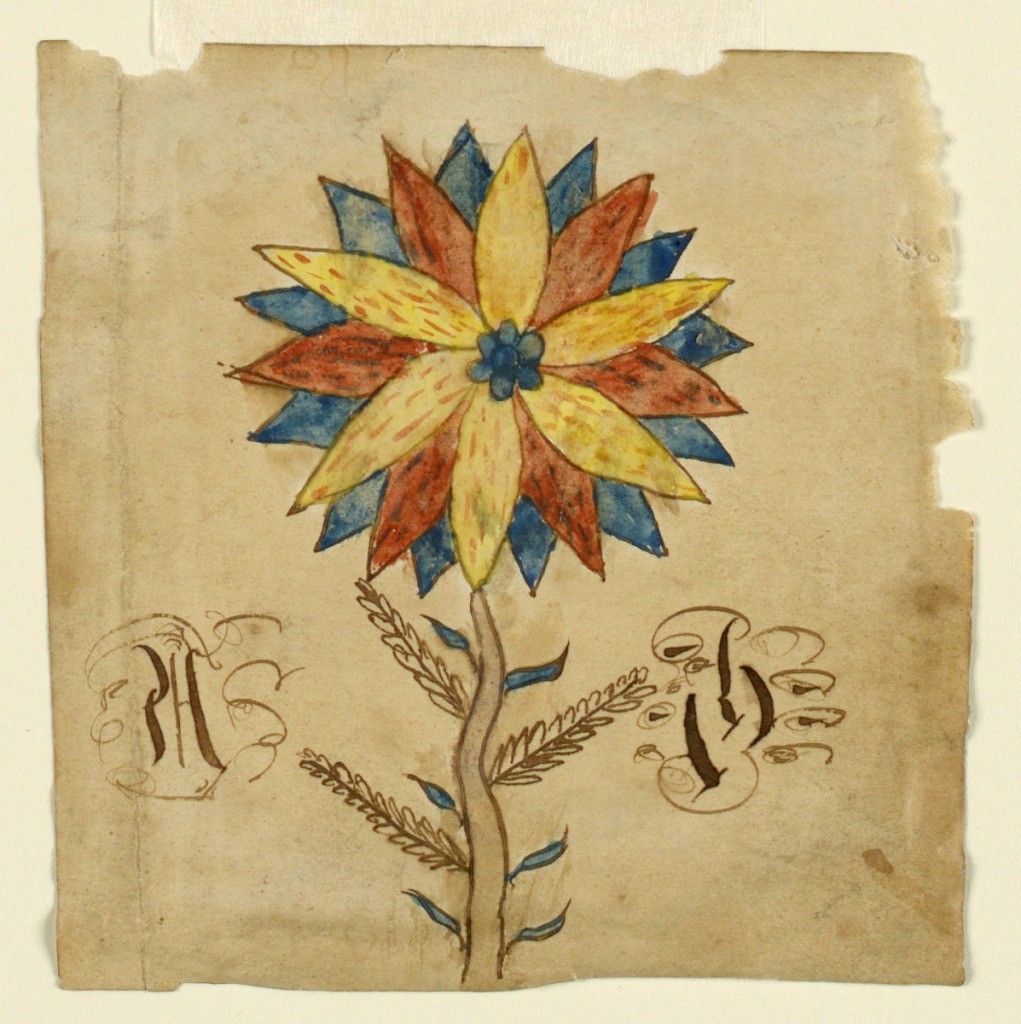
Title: Fraktur: A Flower and Two Initials
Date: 1780–1800
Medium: Calligraphy in brown ink, brush and watercolor on paper
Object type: Calligraphy
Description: Sunburst flower with twenty-four petals; 6 yellow, 6 red, 12 blue, on a brown stem with brown and blue leaves. An initial on either side of the stem. Left one, on "H". Form known as "bookmark".